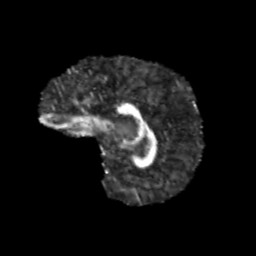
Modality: FA
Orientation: sagittal
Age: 9
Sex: female
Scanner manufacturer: siemens
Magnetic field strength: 3 T
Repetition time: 3.8 s
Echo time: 0.07 s